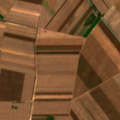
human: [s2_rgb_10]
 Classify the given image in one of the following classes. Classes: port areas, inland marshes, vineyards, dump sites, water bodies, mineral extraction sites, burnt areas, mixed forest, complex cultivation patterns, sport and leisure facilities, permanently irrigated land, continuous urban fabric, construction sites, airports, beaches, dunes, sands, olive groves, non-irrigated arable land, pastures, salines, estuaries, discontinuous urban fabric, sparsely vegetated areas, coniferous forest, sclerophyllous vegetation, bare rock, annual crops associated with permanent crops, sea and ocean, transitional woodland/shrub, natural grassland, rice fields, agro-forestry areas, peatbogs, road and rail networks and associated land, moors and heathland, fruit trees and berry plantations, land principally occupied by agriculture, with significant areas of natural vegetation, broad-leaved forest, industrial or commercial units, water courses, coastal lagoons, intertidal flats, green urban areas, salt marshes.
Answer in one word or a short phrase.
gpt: non-irrigated arable land